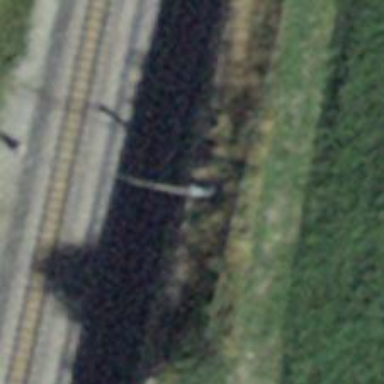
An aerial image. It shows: Catenary mast for power lines.